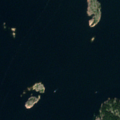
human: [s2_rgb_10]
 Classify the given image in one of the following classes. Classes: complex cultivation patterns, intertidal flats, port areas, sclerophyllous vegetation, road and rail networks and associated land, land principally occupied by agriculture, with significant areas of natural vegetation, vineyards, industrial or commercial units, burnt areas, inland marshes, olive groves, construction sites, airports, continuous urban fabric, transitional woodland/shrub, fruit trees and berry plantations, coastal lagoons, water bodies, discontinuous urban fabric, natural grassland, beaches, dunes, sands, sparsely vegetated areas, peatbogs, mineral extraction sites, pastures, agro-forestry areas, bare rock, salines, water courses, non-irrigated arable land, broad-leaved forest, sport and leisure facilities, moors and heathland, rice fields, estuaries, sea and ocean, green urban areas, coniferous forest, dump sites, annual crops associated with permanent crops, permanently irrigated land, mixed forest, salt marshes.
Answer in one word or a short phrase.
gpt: coniferous forest, sea and ocean